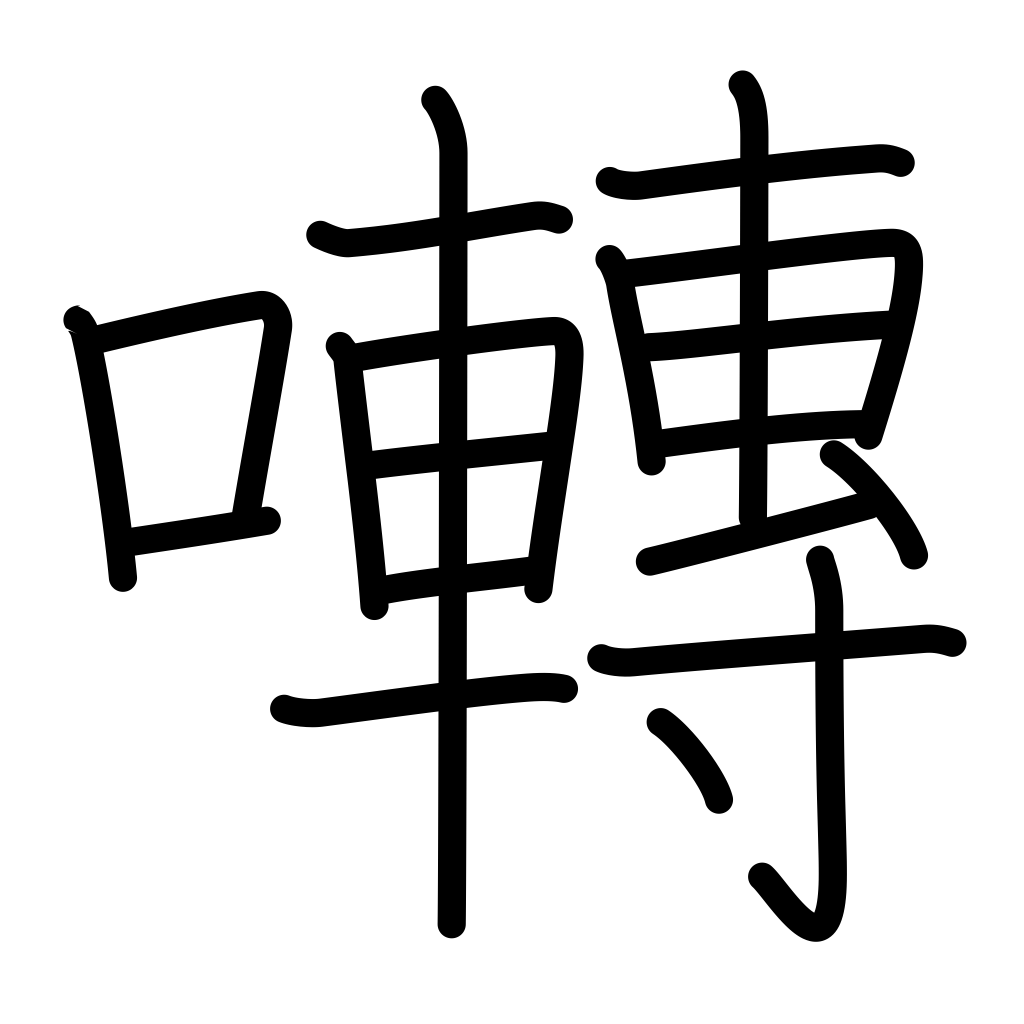
Meaning: sing, chirp, warble, chatter